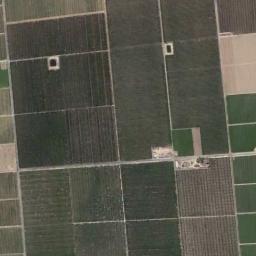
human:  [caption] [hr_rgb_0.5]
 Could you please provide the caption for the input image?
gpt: There are many neat rows of rectangular farmlands .

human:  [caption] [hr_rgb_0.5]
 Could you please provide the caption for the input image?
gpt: Many neatly arranged green and brown mixed sized rectangular farm fields .

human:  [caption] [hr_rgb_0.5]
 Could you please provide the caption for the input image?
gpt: Some rectangular farmlands are neatly arranged on the ground .

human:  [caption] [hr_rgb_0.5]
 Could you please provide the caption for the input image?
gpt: There are some green and bare rectangular farmland .

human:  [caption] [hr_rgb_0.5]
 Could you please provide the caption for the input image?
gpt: There are some brown rectangular farmlands and green ones .